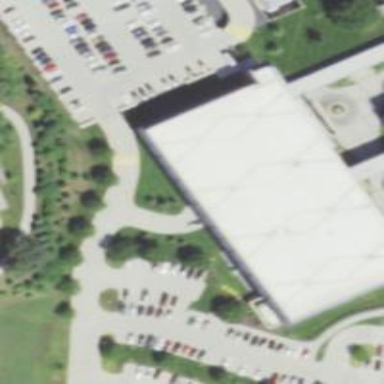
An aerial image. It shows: Commercial building.